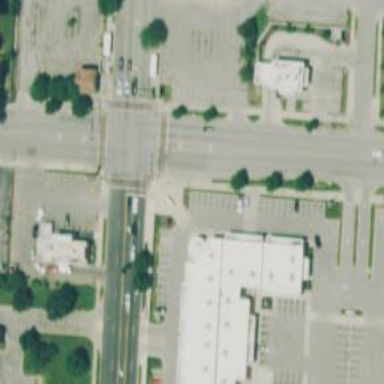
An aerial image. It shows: Solid stop line on the road.